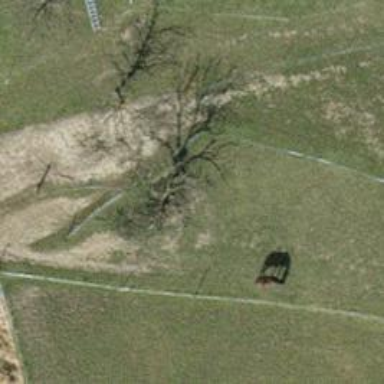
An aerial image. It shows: Fence is in the image.